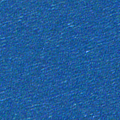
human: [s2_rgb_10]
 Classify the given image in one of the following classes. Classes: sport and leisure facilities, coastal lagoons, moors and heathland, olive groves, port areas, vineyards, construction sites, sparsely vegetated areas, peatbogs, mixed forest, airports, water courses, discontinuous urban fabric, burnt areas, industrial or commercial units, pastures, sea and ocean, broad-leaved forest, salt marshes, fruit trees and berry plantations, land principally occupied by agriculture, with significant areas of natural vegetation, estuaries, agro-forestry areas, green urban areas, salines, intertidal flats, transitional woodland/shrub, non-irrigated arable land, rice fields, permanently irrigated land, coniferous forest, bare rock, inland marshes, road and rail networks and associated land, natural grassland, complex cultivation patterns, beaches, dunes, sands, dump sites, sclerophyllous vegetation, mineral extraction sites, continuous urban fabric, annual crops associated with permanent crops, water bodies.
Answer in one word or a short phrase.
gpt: sea and ocean